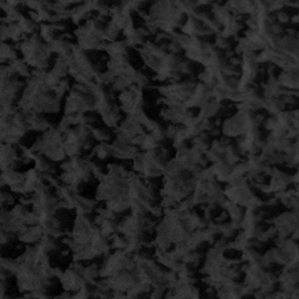
Label: frost